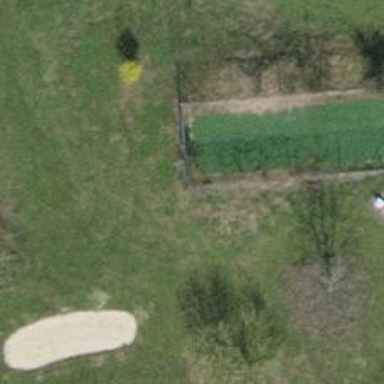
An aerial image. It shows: Fence is in the image.